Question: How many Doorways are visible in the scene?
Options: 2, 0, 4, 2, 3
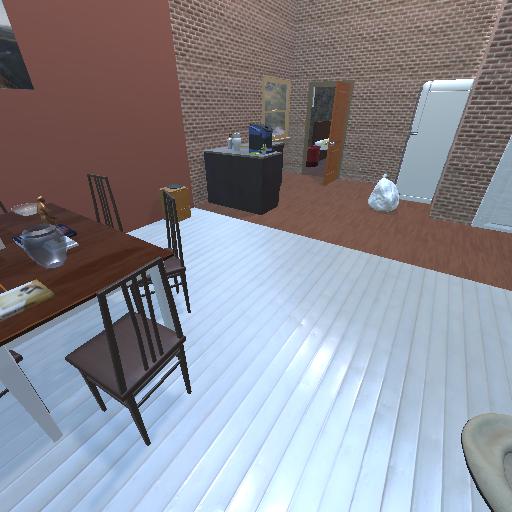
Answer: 2